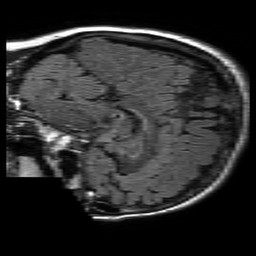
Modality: FLAIR
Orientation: sagittal
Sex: female
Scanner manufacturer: philips
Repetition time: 11 s
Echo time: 0.125 s